Question: I am trying to achieve checked value text should visible like shown in the image:

Without refresh or any click can anyone help me out?
This is my php dynamic from :
'''
<div class="products-row">
<?php $tq=$conn->query("select * from os_tiffen where tiffen_status=1 order by id_tiffen ASC");
while ($tiffen = $tq->fetch_assoc()) {
?>
<div class="col-md-3">
<div class="foodmenuform row text-center">
<input multiple="multiple" type="checkbox" id="<?php echo $tiffen['tiffen_image']; ?>" name="tifeen" hidden>
<label for="<?php echo $tiffen['tiffen_image'];?>"><img src="img/tiffen/<?php echo $tiffen['tiffen_image']; ?>" class="img img-responsive" /></label>
<h3 class="FoodName"><?php echo $tiffen['tiffen_name'];?></h3>
</div>
</div>
<?php } ?>
</div>
'''
This is my script to show the text:
'''
<script type="text/javascript" language="JavaScript">
$( document ).ready(function() {
var FoodMenu = $('input[type=checkbox]:checked').map(function(){
return $(this).next('.FoodName').text();
}).get().join("<br>");
$("#selectedfood").html(FoodMenu);
});
</script>
'''
Out put id: '<a id="selectedfood"></a></li>'
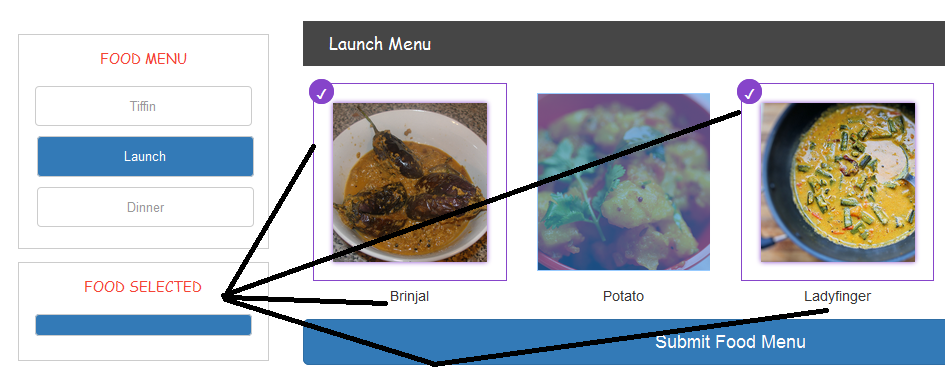
Answer: You could try to get all checked options' text on checkbox change event and append selected values to "selectedfood". The following sample code is for your reference.
'''
<script>
$(function () {
$(".foodmenuform [type='checkbox']").change(function () {
var FoodMenu = "";
var ischecked = $(".foodmenuform [type='checkbox']:checked").each(function () {
FoodMenu += $(this).siblings(".FoodName").text() + "<br/>";
})
$("#selectedfood").html(FoodMenu);
})
})
</script>
'''